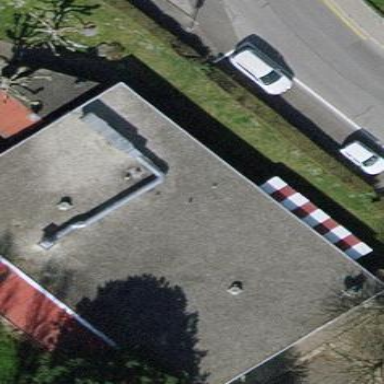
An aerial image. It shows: Building that houses restaurant.